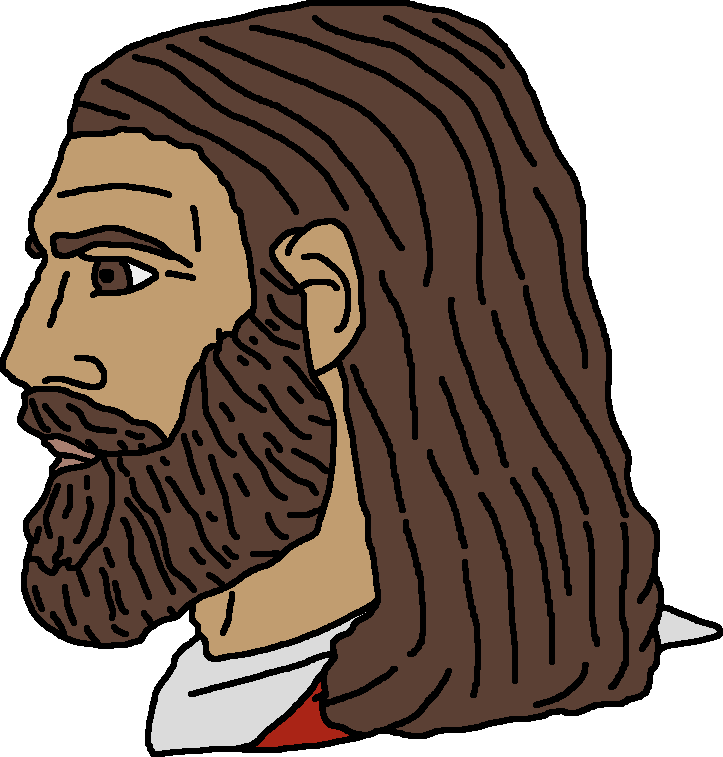
Label: 4_Yes_Chad